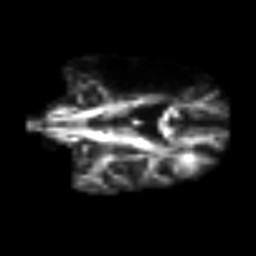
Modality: FA
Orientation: coronal
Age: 56
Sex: male
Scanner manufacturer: siemens
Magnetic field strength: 3 T
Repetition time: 3.2 s
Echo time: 0.081 s